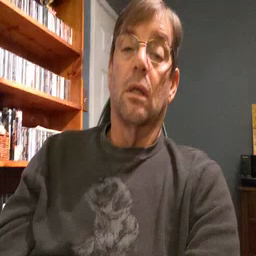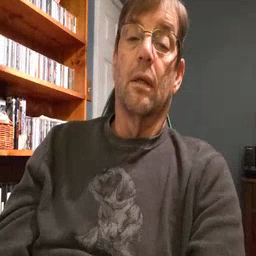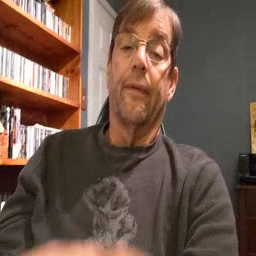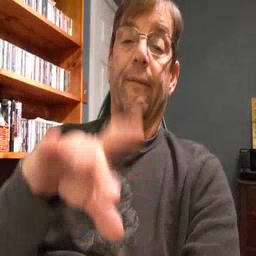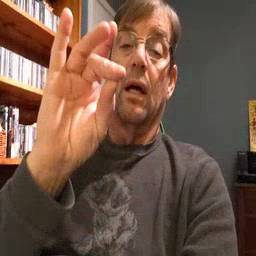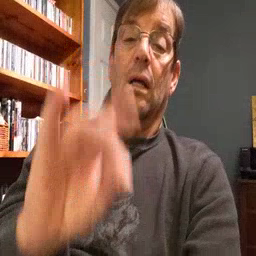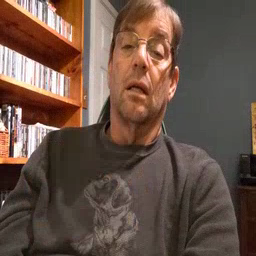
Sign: find